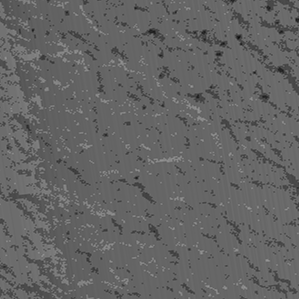
Label: frost